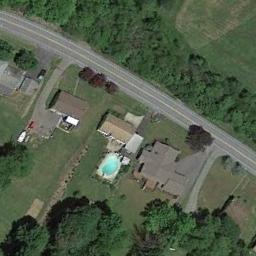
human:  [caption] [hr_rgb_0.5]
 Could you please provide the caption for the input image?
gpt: The freeway is next to the houses and some trees .

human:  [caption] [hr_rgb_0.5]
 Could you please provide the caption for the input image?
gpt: There are few cars on the motorway .

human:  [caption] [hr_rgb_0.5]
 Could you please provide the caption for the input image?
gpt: A straight freeway is a residential area on one side and on the other side are some trees .

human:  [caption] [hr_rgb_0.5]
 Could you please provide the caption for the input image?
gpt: There are large green lawns and green trees around the freeway, And there are many buildings on the lawn .

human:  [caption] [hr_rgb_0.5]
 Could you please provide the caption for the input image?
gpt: There are some buildings and some green trees beside the freeway .